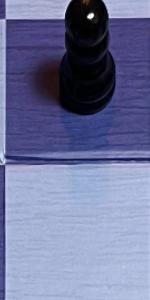
Label: Empty